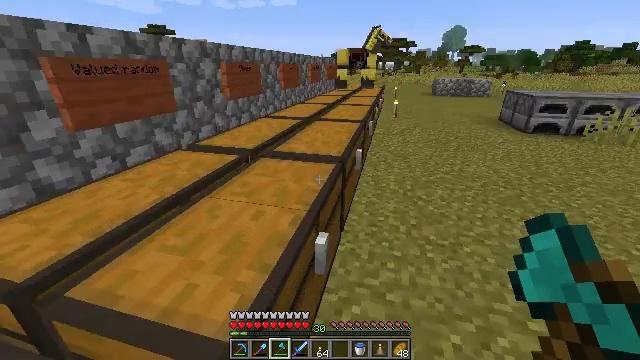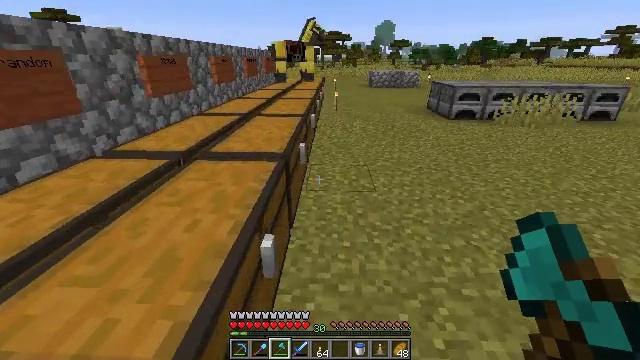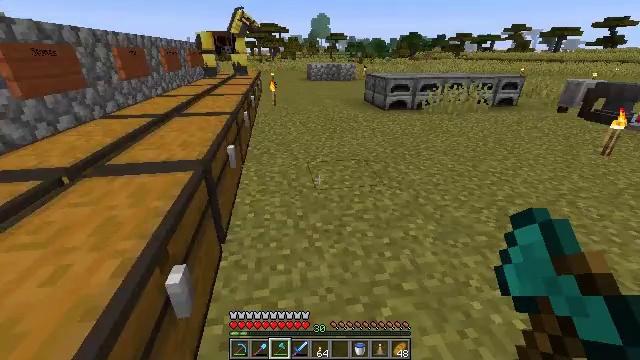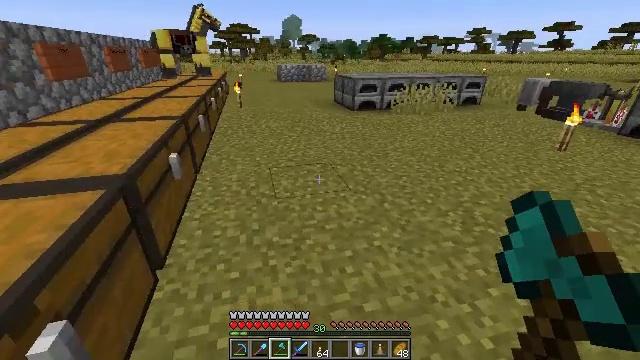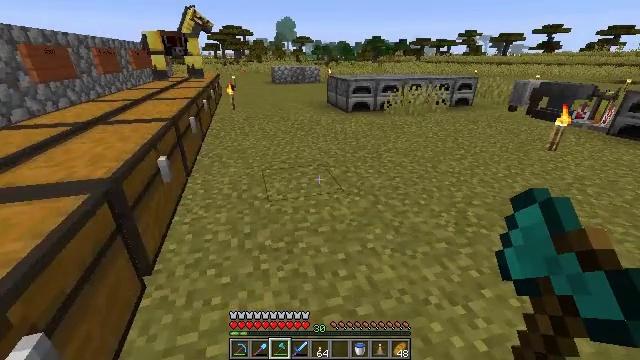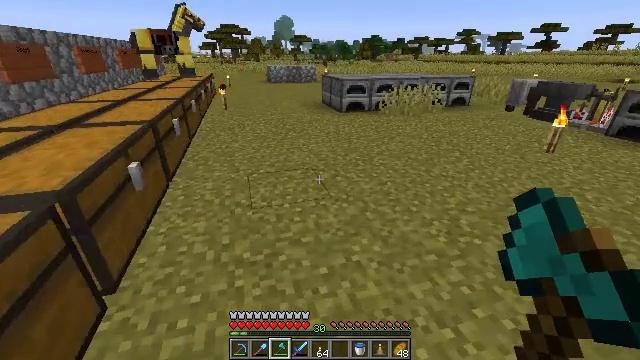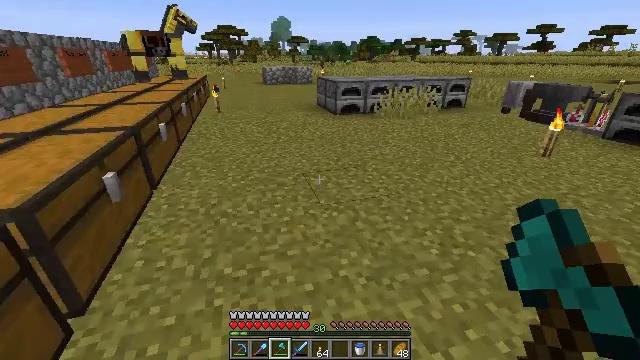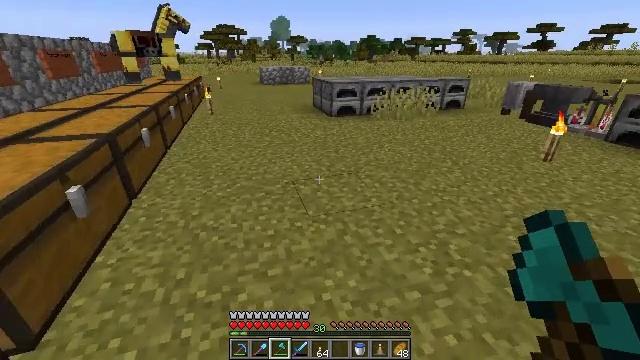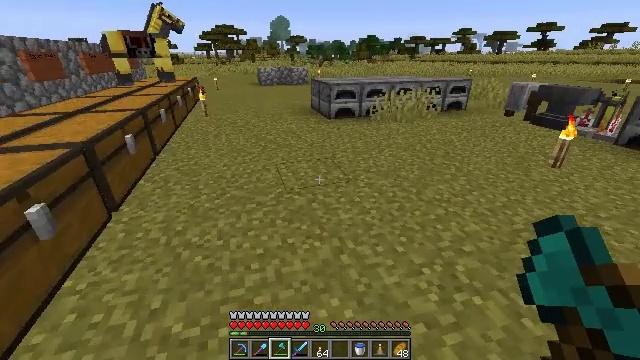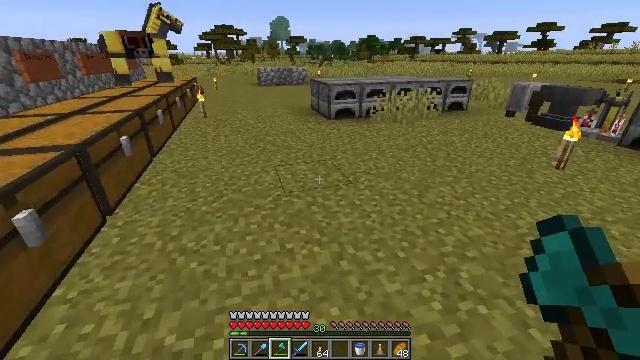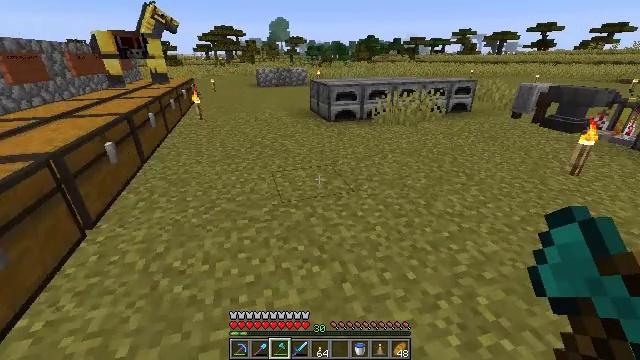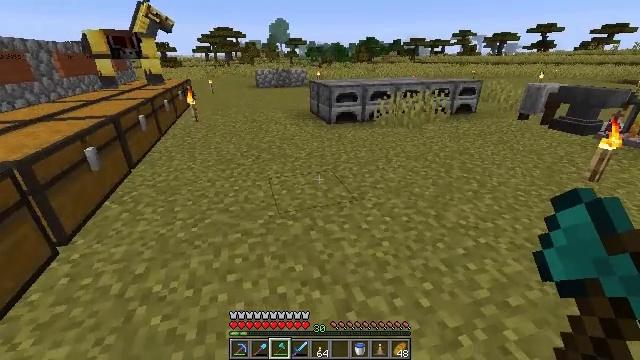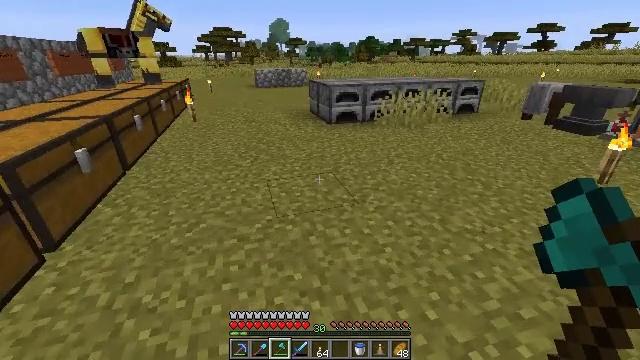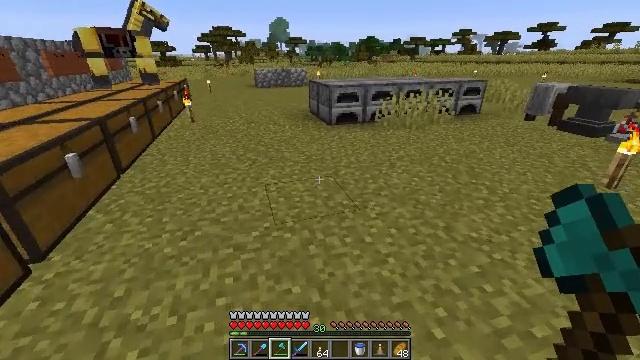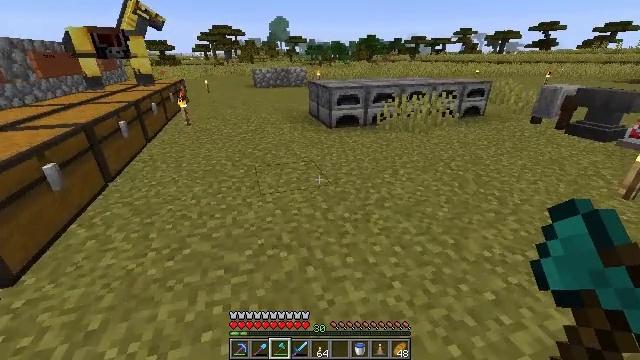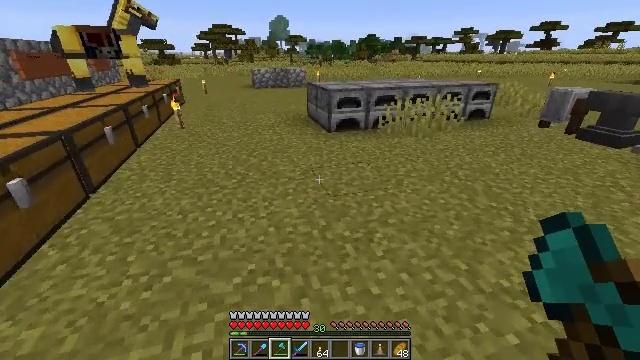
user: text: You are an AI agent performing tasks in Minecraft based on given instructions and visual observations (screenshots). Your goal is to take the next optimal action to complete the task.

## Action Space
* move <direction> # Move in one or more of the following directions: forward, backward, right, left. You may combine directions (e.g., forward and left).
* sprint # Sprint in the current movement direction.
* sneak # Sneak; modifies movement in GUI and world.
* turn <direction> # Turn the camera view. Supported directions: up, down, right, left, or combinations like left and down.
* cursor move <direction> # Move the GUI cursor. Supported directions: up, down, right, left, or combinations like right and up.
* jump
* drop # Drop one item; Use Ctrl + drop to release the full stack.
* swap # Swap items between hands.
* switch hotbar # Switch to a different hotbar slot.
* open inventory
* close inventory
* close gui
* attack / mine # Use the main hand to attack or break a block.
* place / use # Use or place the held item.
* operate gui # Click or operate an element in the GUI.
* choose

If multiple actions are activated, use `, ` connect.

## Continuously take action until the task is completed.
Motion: motion action
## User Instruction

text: Mine the sandstone block.
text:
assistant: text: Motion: move forward and move right, turn right and down
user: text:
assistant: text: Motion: move forward and move right, turn right and down
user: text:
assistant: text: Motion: move forward and move right, turn right
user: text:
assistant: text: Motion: move forward and move right, turn right
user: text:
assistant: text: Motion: move forward and move right
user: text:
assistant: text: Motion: move forward and move right
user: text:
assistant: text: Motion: move forward
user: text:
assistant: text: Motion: move forward
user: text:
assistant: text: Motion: move forward
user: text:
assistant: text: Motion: move forward
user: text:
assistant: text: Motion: move forward
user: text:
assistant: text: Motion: move forward
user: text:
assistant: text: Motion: move forward
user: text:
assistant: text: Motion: move forward
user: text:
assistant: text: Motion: move forward
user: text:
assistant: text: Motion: move forward
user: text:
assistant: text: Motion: move forward
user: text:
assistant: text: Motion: move forward, turn right and up
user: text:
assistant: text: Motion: move forward, turn right and up
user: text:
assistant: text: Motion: move forward and move right, turn right
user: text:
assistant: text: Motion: move forward and move right
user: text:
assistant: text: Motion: move forward and move right
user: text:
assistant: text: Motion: move forward and move right, turn left
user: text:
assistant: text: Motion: move forward and move right, turn left
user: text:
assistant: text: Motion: move forward and move right, turn left
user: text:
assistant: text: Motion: move forward
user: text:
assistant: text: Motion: move forward
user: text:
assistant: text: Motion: move forward
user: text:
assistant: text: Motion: move forward
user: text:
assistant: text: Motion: move forward